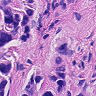
Metastatic tissue present: yes